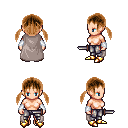
a pixel art fantasy rpg character, female body template, human, light skin, gray cape, metal pants, brown twin-tailed hairstyle, white cloth bracers, gold boots, dagger, four views (front, back, left, right), 2x2 character sprite sheet, small pixel art, hard edges, no anti-aliasing